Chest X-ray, PA view. Patient: 22 years old, sex M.
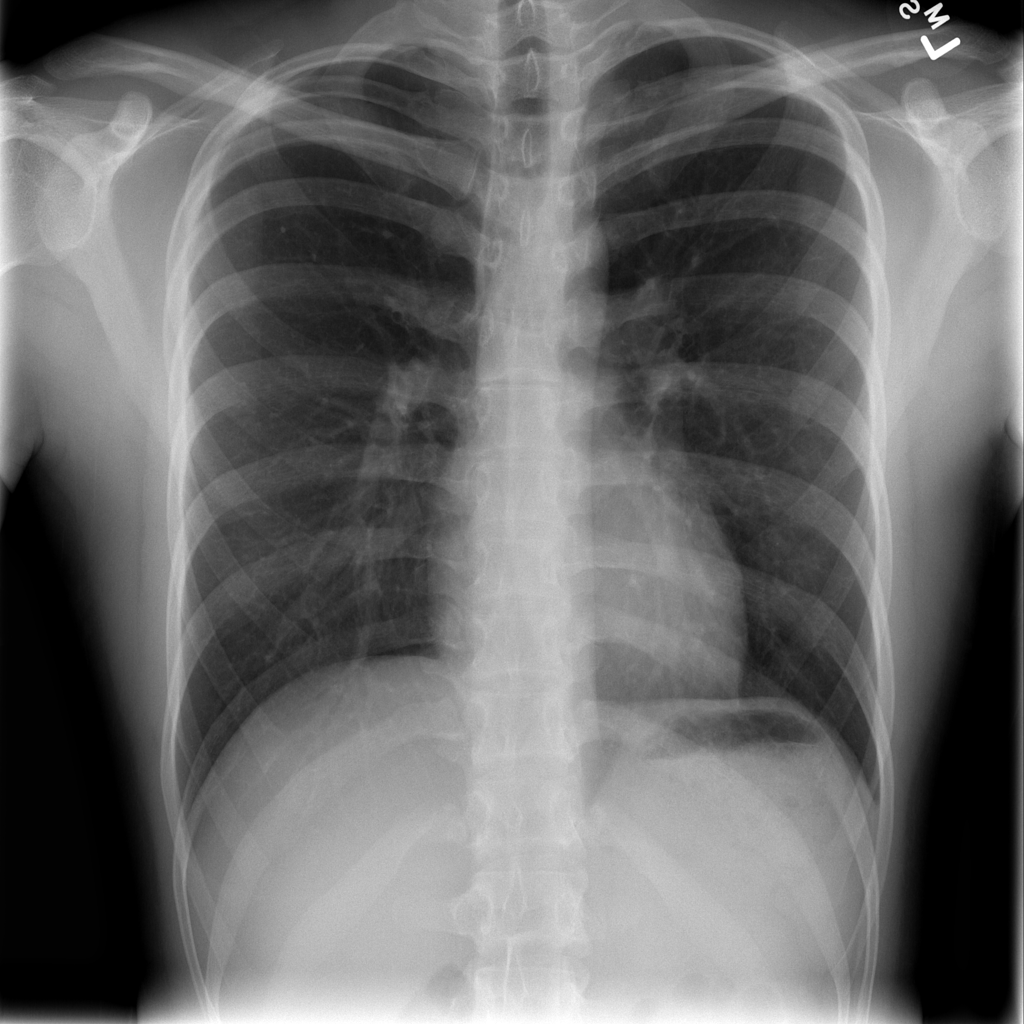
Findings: No Finding